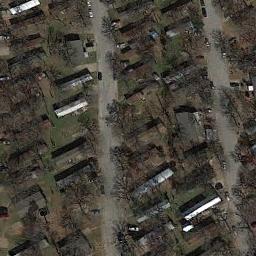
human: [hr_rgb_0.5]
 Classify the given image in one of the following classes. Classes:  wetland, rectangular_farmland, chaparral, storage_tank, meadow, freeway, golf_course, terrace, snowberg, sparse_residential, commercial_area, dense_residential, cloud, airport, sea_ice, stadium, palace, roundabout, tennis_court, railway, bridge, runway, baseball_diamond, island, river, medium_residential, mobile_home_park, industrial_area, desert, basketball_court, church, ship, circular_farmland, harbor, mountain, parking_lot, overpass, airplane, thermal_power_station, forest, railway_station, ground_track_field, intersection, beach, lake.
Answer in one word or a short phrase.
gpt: mobile_home_park